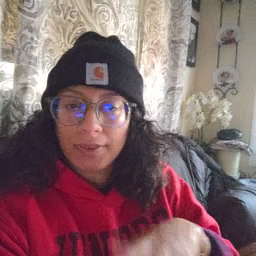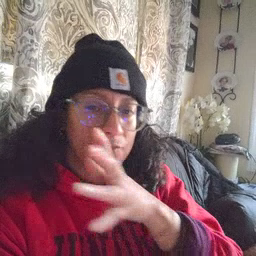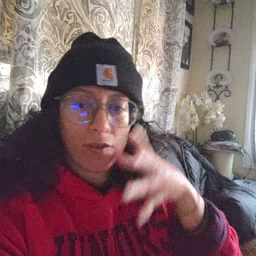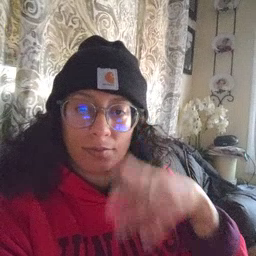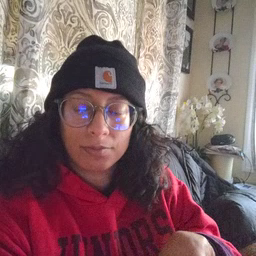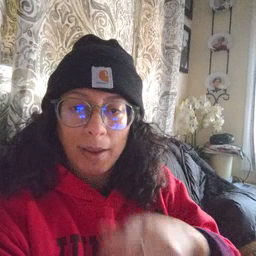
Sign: farm